Question: This is the first time I'm making an iOS app in both orientations.
I have a UIView placed like in above image.
I have set the following constraints: Horizontally Centered, Vertically Centered, Leading and Trailing Space : 8, Height : 265.
I want this UIView to look fullscreen in landscape mode such that Leading, Trailing, Top and Bottom is stuck to all edges.
Please help me in doing it. The above set constraints are not looking proper in landscape. See image below :
<URL>
The above screenshots are of iPhone 6s size. I need app to support iPad in both orientations too.
These are the constraints already applied by me :
<URL>
EDIT : After vary for traits is applied :
<URL>
Portrait constraints are the active one and greyed out ones are applied to landscape. It looks as I want in storyboard but still taking height of portrait during runtime.
EDIT 2: Vary for traits is working on that particular size class but not on all size classes. Please suggest how to set same constraints on all size classes.
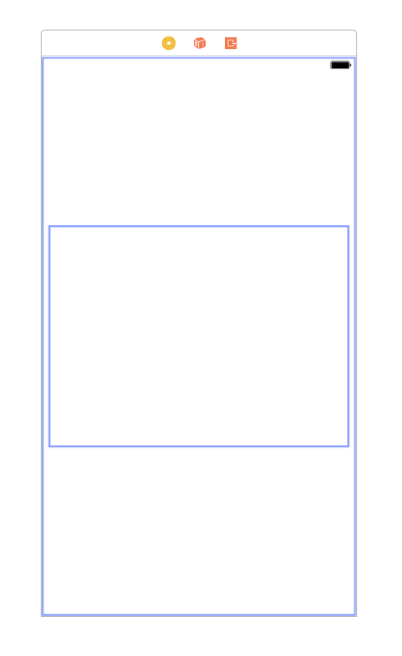
Answer: select landscape option (below the screen near to setting auto layout pane) then press vary for traits , now give new constraints that you want in landscape mode then select done varying.
Now you have two different constraints for landscape and portrait mode.